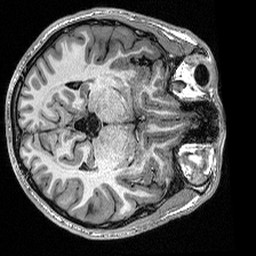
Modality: T1w
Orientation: axial
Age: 23
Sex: male
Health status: healthy
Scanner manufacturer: siemens
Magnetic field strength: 1.5 T
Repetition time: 2.73 s
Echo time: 0.00357 s